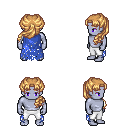
a pixel art fantasy rpg character, male body template, dark elf, purple skin, blue tattered cape, white pants, light blonde princess hairstyle, four views (front, back, left, right), 2x2 character sprite sheet, small pixel art, hard edges, no anti-aliasing